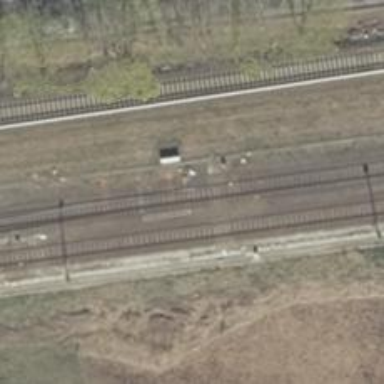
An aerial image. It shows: Railway switch with the turnout on the left side.